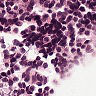
Metastatic tissue present: no